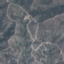
Label: HerbaceousVegetation